Question: - -
How to alternate the html content of my loop?
'''
- @recipes.each do |recipe|
= image_tag "path.png", :height => "?", :width => "?"
'''
Fox example:
The output expected is like:
'''
image_tag "medium-01.png", :height => "200", :width => "350"
image_tag "small-02.png", :height => "183", :width => "285"
image_tag "small03.png", :height => "183", :width => "285"
image_tag "small-04.png", :height => "183", :width => "285"
image_tag "small-05.png", :height => "183", :width => "285"
image_tag "medium-06.png", :height => "200", :width => "350"
image_tag "medium-07.png", :height => "200", :width => "350"
image_tag "small-08.png", :height => "183", :width => "285"
image_tag "small-09.png", :height => "183", :width => "285"
'''

In jquery I did this. Maybe helps:
'''
$("div").each(function(i, element) {
if (i % 5 == 0 || i % 6 == 0) {
$(this).css({"background":"dark_gray_color"});
}
else {
$(this).css({"background":"magenta_color"});
}
});
'''
Am I clear?
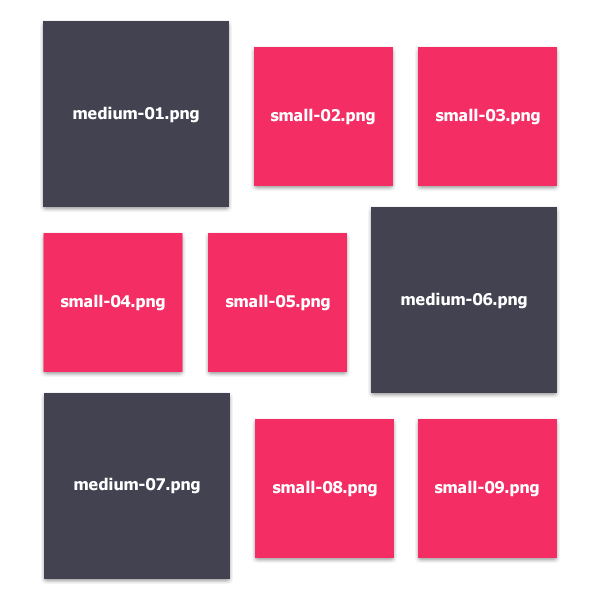
Answer: Use ruby's <URL> to get a loop similar to the jquery one you posted.
'''
@recipes.each_with_index do |recipe, i|
if [0,5,6].include? i
h, w = 200, 350
else
h, w = 183, 285
end
image_tag "path.png", :height => "#{h}", :width => "#{w}"
end
'''